Aerial crown-view tile of a tropical tree (Barro Colorado Island, Panama), acquired 20240716:
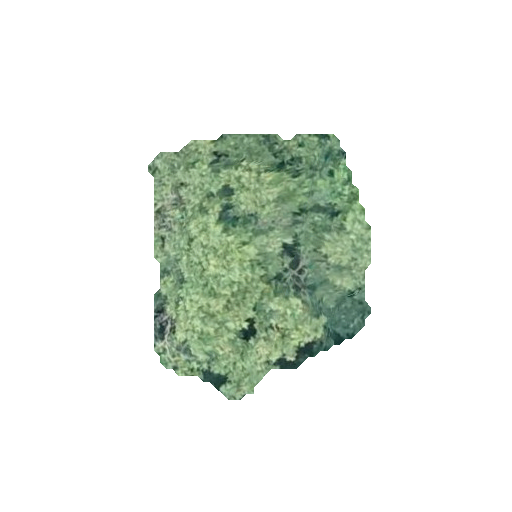
Species: Apeiba membranacea
GBIF accepted scientific name: Apeiba membranacea
Crown area: 73.515 m²